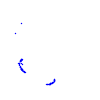
Particle: kaon